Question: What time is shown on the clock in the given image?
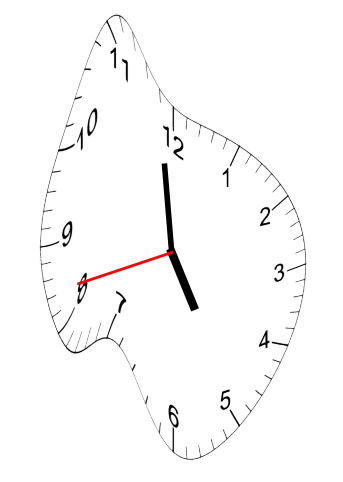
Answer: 04:58:42